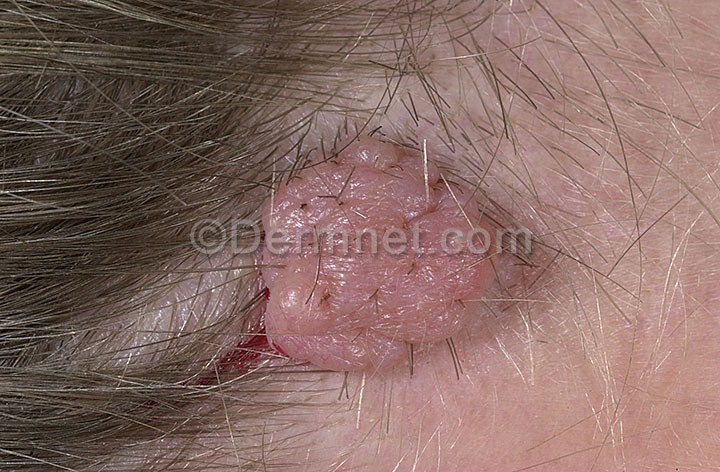
Disease: Melanoma Skin Cancer Nevi and Moles